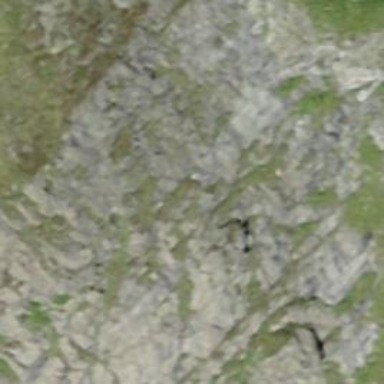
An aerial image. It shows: Cliff in nature.